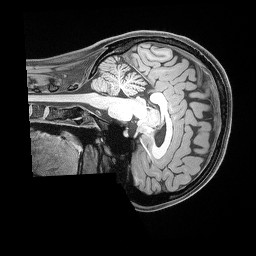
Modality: T1w
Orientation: sagittal
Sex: female
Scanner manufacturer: siemens
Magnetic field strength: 3 T
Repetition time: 2.53 s
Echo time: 0.00169 s